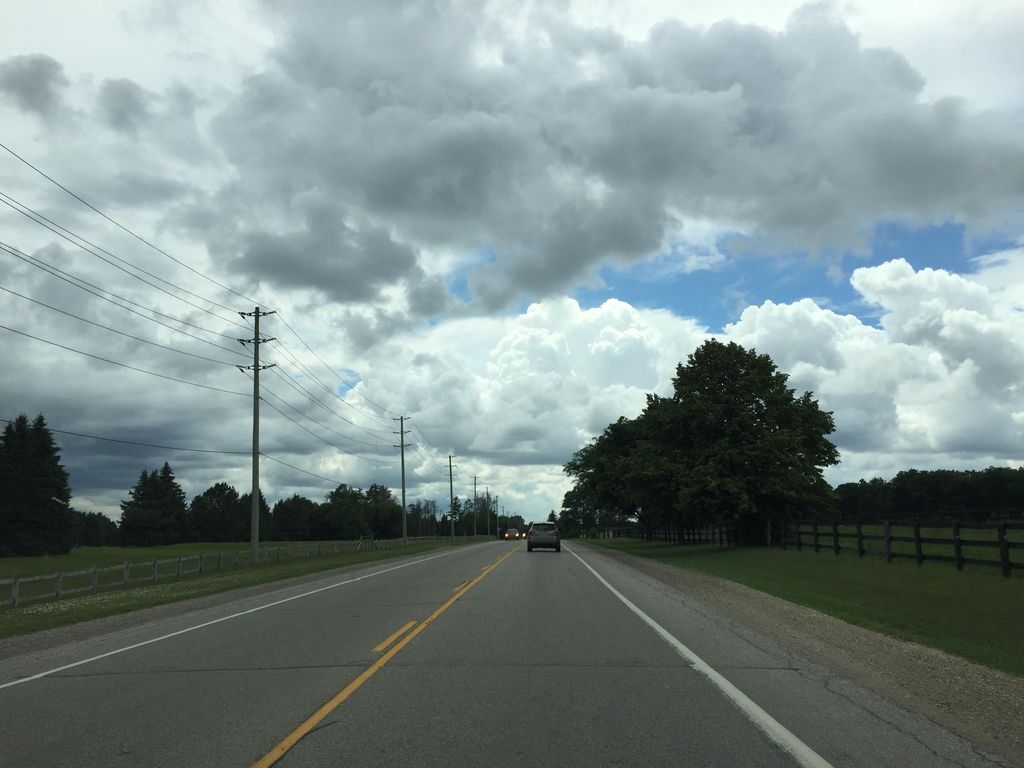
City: kitchener-waterloo